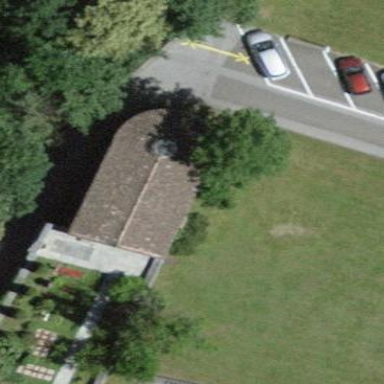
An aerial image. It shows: Chapel building.